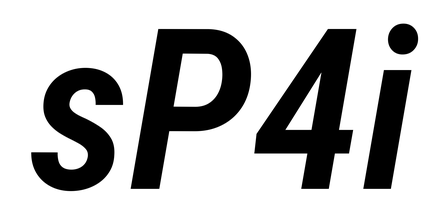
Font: Roboto-Italic_Condensed_SemiBold_Italic